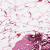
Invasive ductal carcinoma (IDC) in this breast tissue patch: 0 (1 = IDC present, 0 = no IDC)